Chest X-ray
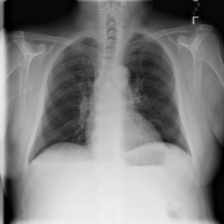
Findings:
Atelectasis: negative
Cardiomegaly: negative
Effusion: negative
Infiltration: negative
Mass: negative
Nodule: negative
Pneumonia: negative
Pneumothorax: negative
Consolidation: negative
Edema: negative
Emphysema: negative
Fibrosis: negative
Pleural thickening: negative
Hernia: negative